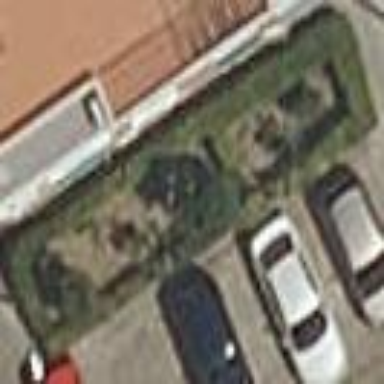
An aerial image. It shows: Garden with kerb border.